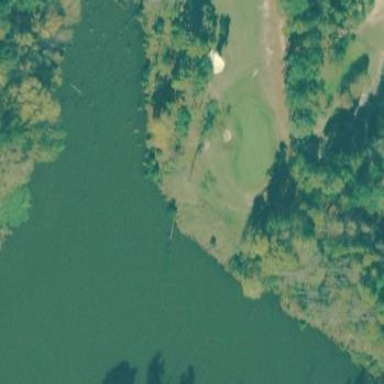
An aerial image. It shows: Pond serving as water hazard on golf course. It is natural feature of the landscape.